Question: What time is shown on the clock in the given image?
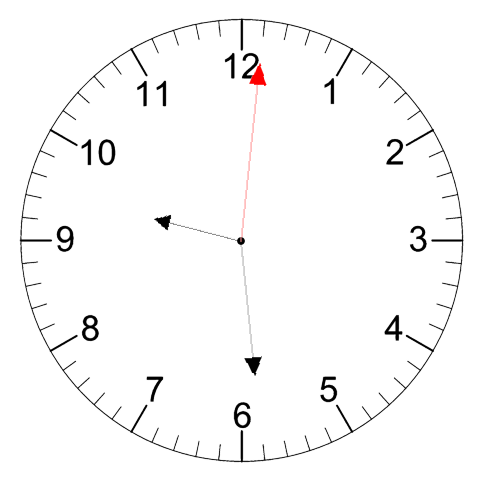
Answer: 09:29:01